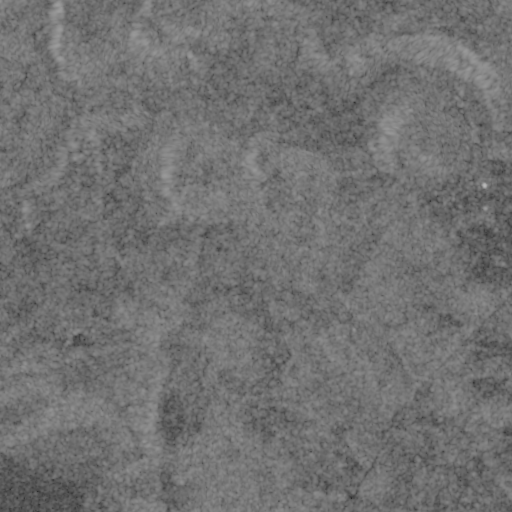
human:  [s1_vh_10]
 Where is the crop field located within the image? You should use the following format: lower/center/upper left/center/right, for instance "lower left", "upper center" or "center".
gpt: The crop field is located in the center right of the image.
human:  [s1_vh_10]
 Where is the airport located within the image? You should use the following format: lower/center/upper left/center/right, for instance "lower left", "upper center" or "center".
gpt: There is no airport in the image.

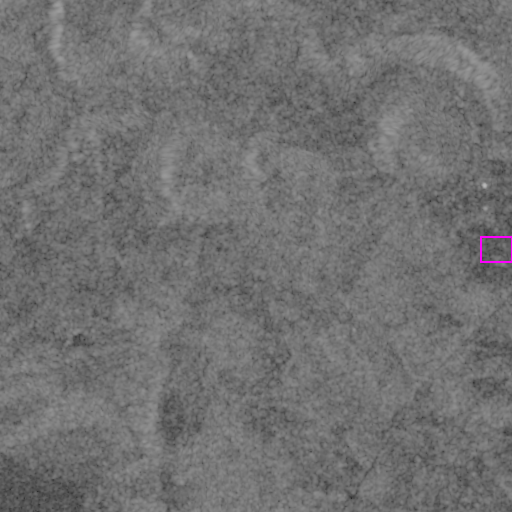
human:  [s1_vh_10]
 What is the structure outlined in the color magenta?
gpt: The structure outlined in magenta is a crop field.
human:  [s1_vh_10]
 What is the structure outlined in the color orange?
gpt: There is no orange outline.